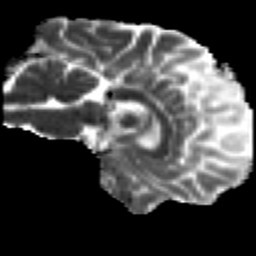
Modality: MD
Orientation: sagittal
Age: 21
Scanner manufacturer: siemens
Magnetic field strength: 3 T
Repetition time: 2.2 s
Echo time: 0.084 s